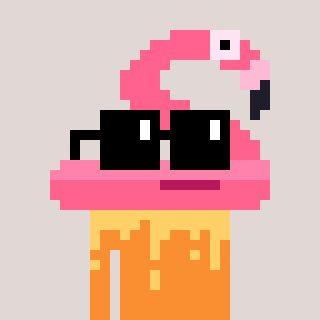
a pixel art character with square black sunglasses, a flamingo-shaped head and a orange-colored body on a warm background